Interaction volume radius: 10 \u00c5
Interaction volume height: 40 \u00c5
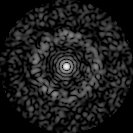
Disorder parameter: 0.8361